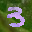
Label: 3